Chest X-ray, PA view. Patient: 12 years old, sex M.
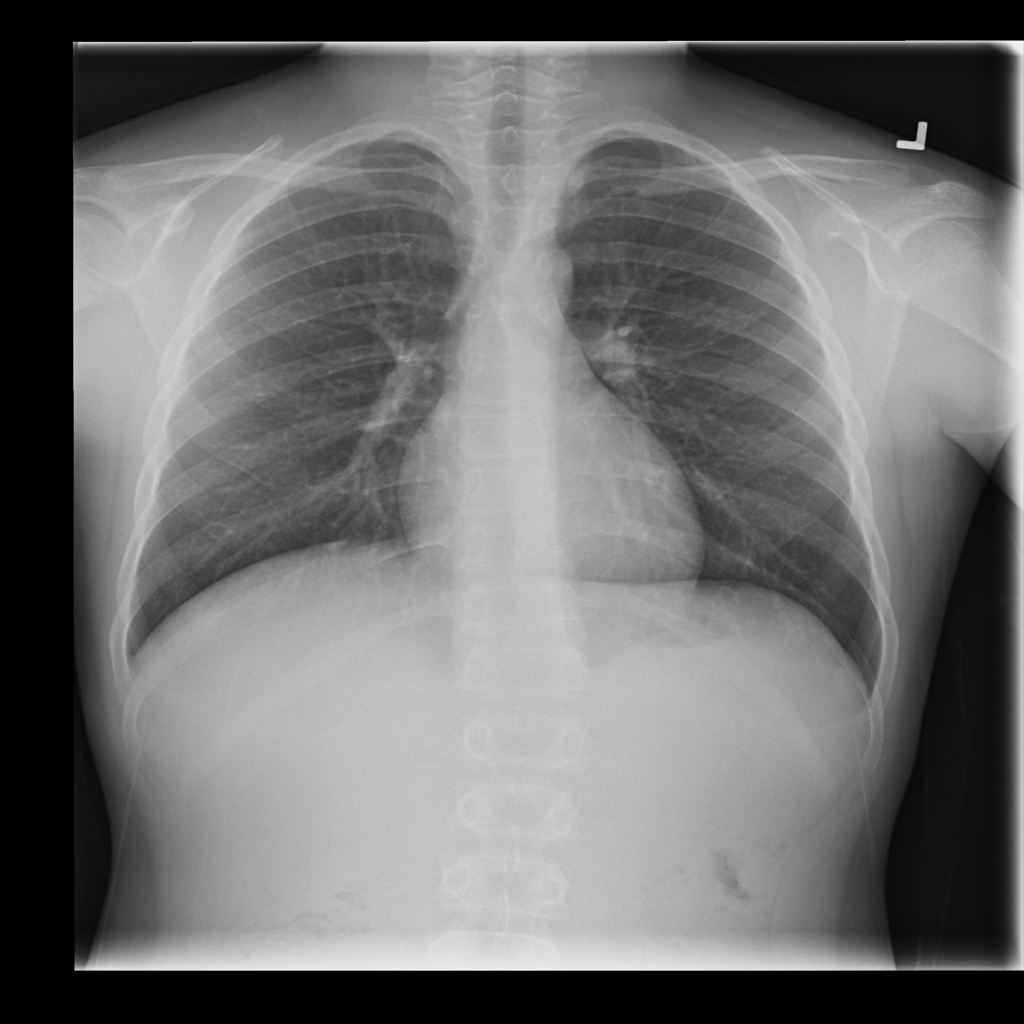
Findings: No Finding